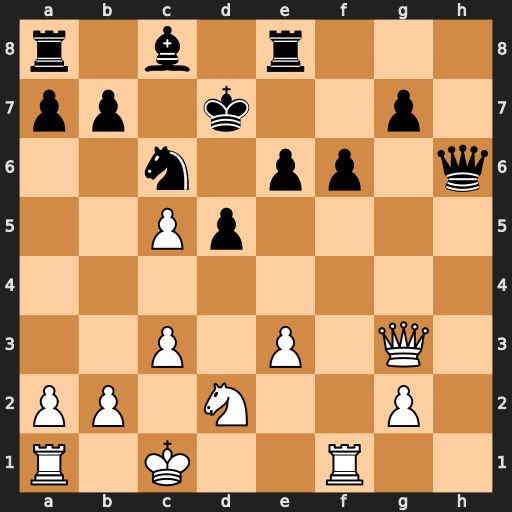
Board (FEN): r1b1r3/pp1k2p1/2n1pp1q/2Pp4/8/2P1P1Q1/PP1N2P1/R1K2R2
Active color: w
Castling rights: -
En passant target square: -
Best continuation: Qd6#